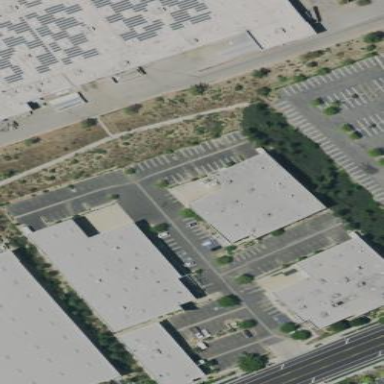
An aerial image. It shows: Warehouse building.